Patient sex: M
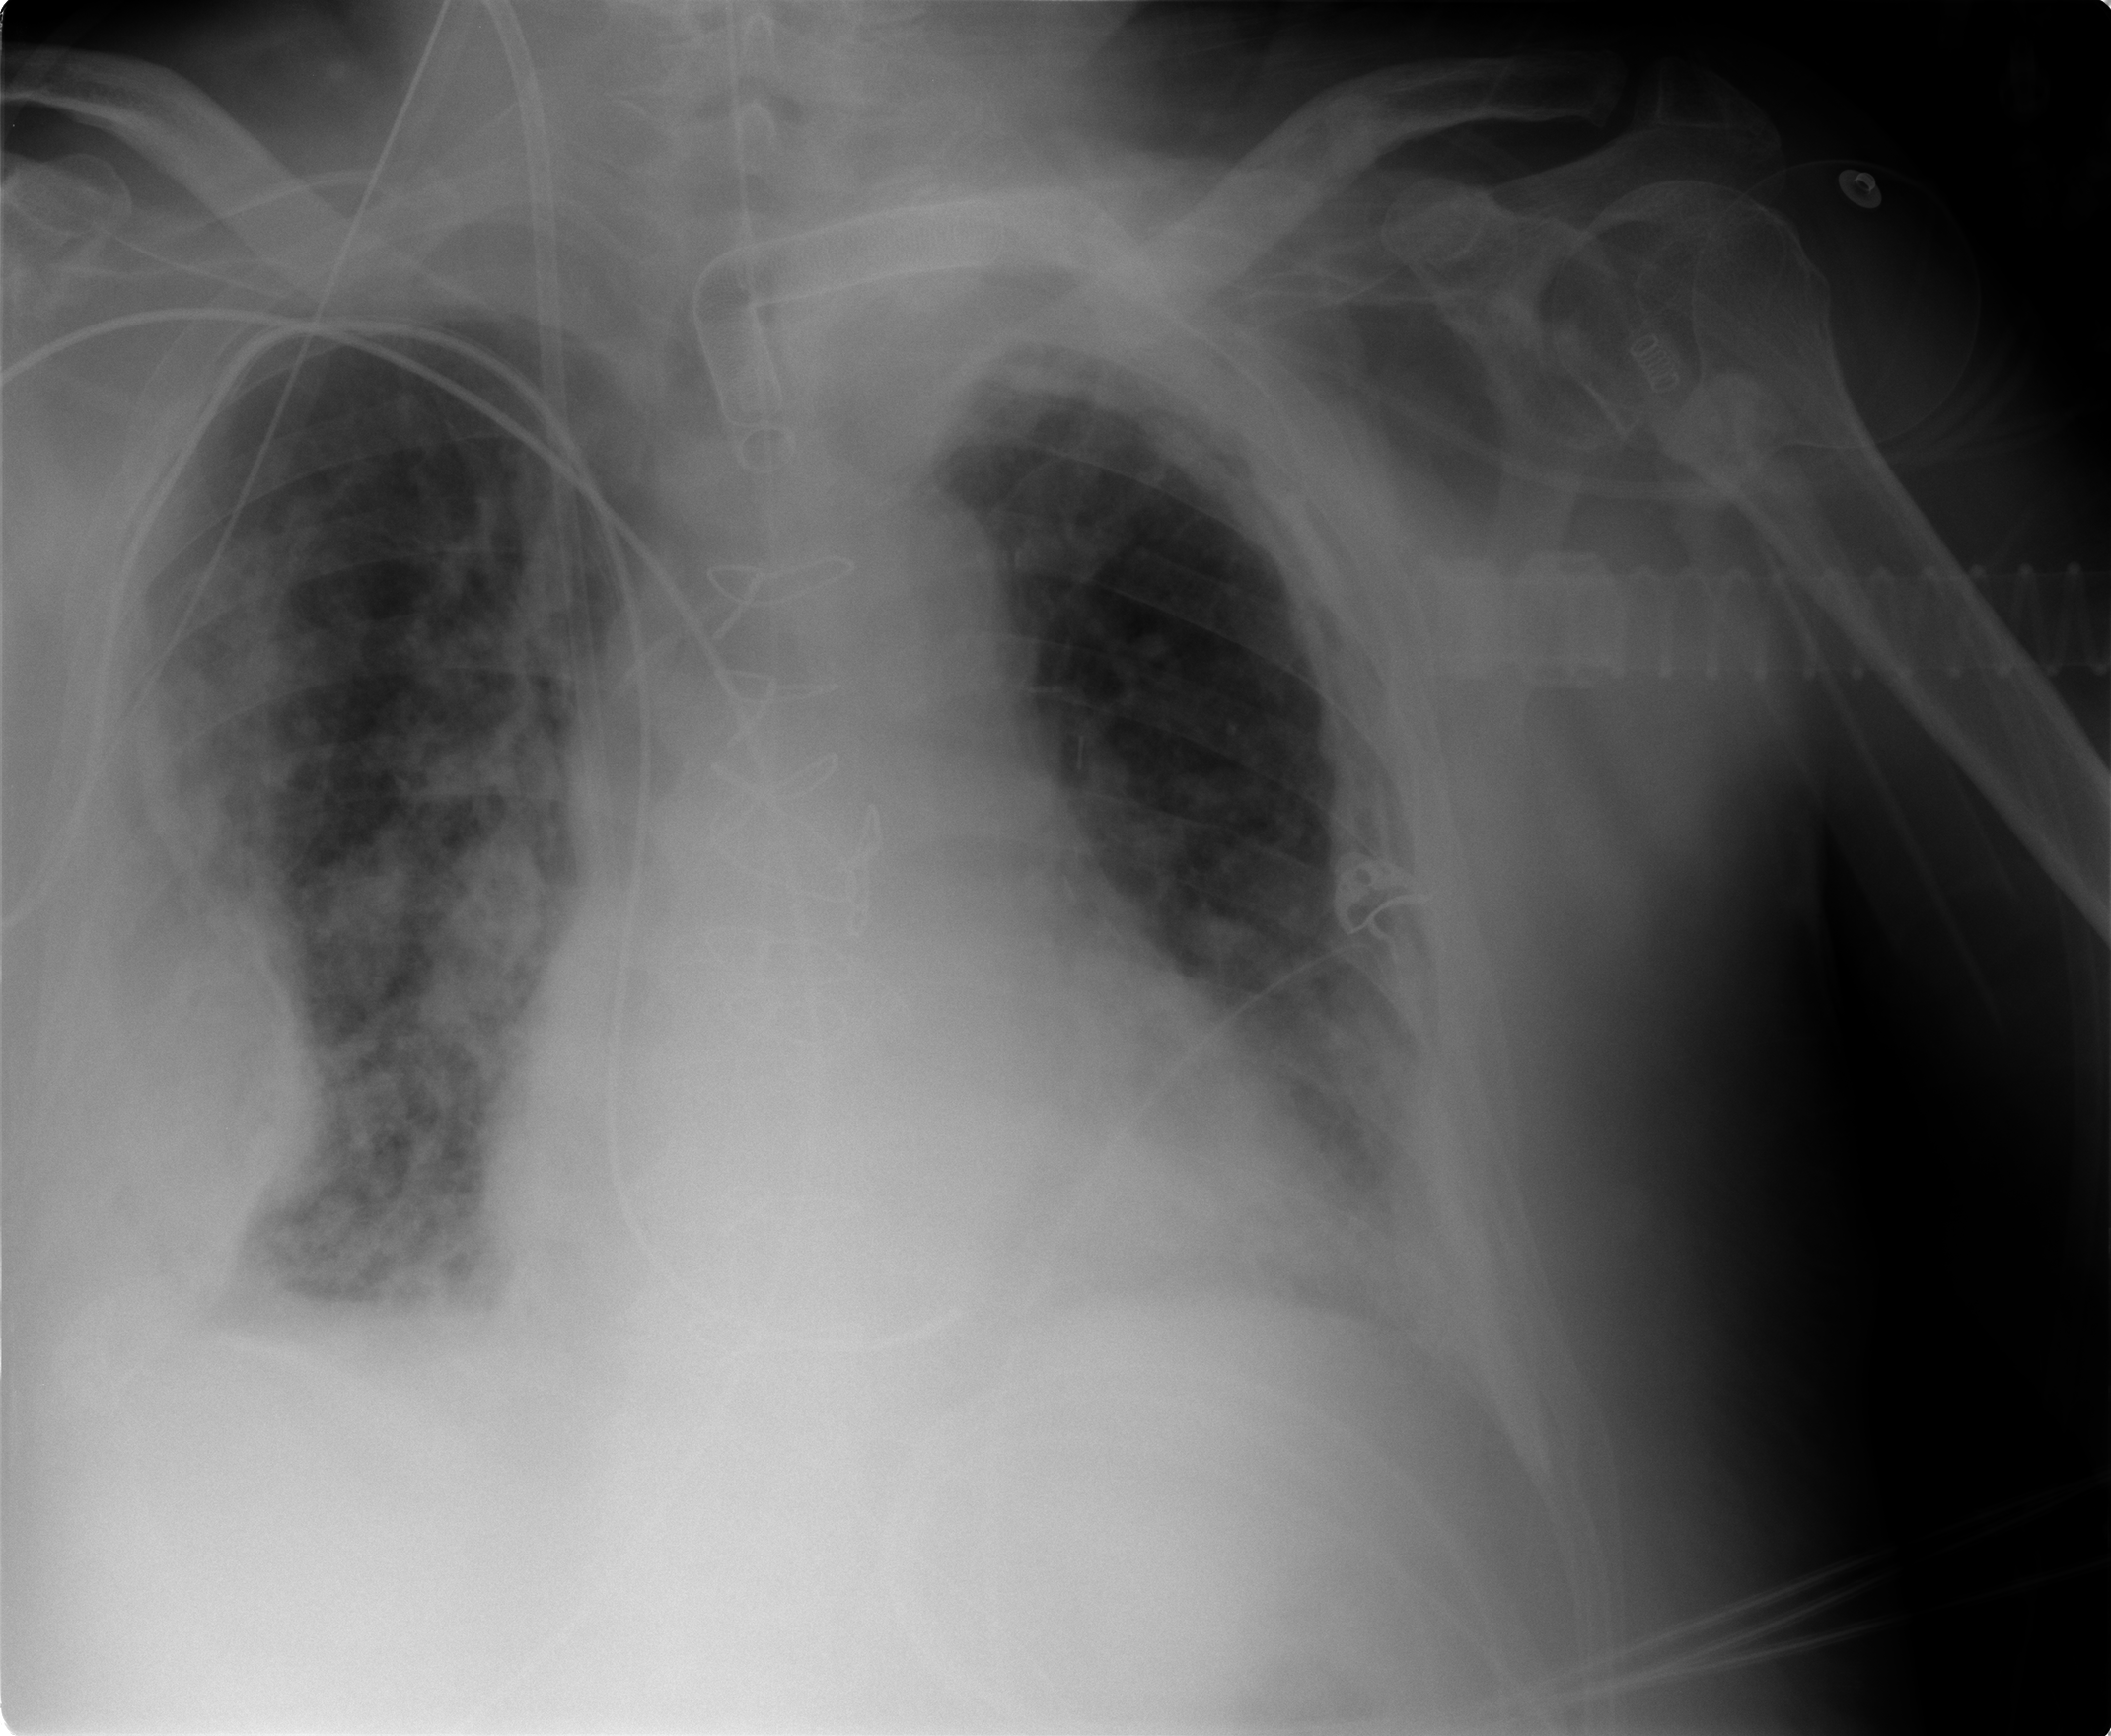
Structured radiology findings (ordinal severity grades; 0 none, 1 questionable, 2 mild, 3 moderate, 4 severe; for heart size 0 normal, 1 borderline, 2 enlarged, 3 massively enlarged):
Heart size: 2
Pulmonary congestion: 2
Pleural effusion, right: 2
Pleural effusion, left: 2
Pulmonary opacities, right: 2
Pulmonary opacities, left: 2
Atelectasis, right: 2
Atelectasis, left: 2